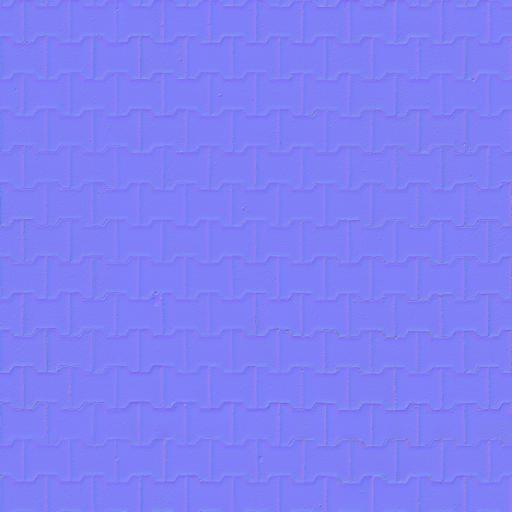
gray grey interlocking paved pavement paving stones